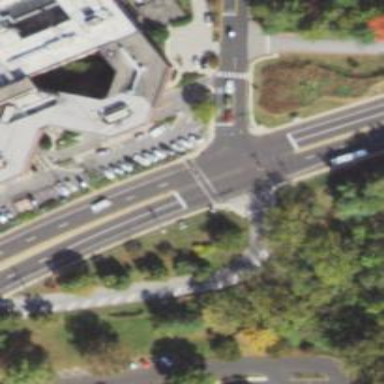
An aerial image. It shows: Footway crossing.